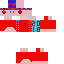
A female skeleton skin with dark skin, wearing brown helmet dressed in a red robe top and red pants, featuring a closed mouth.